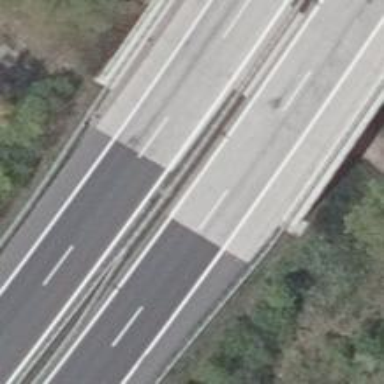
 designed for trunk highway and motorroad."